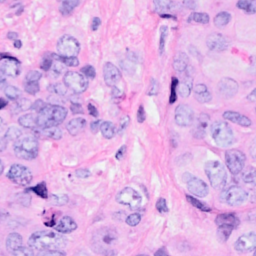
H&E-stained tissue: Breast